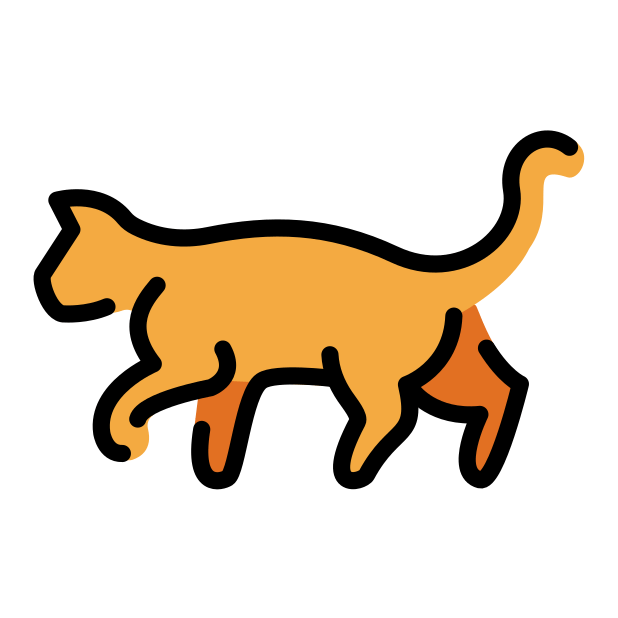
Emoji: 🐈
Name: cat
Unicode: 0x1f408